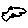
Label: cloud